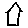
Label: house